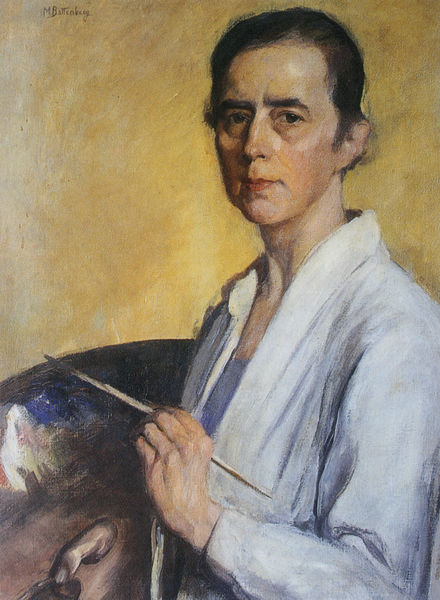
Titel: Selbstporträt
Künstler: Mathilde Battenberg
Standort: Frankfurt am Main
Institution: Städelsches Kunstinstitut.
Schlagwörter: blau, dunkel, gemälde, hand, haut, kopf, schatten, weiß, gelb, impressionismus, ocker, braun, bunt, daumen, finger, frau, frisur, grau, haar, hell, hintergrund, kleid, licht, mund, nase, ohr, raum, schwarz, stirn, zimmer, blick, dame, rot, beige, malerei, alt, hemd, wand, augen, bluse, gesicht, halten, inkarnat, knoten, kragen, mensch, ärmel, bild, bildnis, hals, hände, portrait, porträt, signatur, öl, schlank, auge, haare, mantel, innen, augenbrauen, brünett, en face, frontal, kinn, lippen, arbeit, dutt, wangen, farben, modern, farbe, violett, falte, weiblich, ernst, streng, brauen, atelier, maler, malerin, hochgesteckt, selbstporträt, tränensäcke, sehnig, unterhemd, initialen, künstler, augenringe, selbstbildnis, kittel, leinwand, kreativ, kunst, künstlerin, malen, palette, pinsel, stirnfalte, selbstportrait, eiß, weissw, müde, strenge, bei der arbeit, drehung, erwachsene, shirt, autoportrait, selbstdarstellung, arbeitend, handgelenk, malerbluse, mamlen, mund nase, gelber hintergrund, poinsel, zusammengebundene haare, battenberg, gezückt